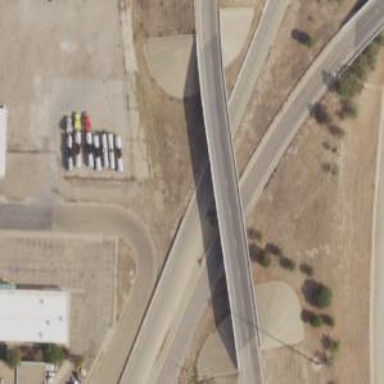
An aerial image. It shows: Secondary road with frontage road crossing bridge.